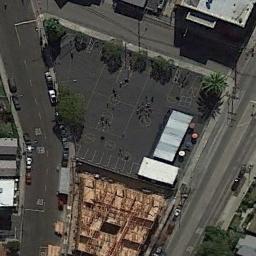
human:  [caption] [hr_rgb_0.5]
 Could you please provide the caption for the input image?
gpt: Someone is playing basketball on the court .

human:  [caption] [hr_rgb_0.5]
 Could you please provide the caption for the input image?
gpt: A basketball court on the vacant lot and some buildings beside .

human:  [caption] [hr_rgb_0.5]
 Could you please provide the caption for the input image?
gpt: There is a basketball court between two roads .

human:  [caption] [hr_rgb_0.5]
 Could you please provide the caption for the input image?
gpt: The basketball courts on the playground are surrounded by the roads and buildings .

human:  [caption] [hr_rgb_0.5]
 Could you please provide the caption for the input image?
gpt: Many buildings are next to the basketball court .